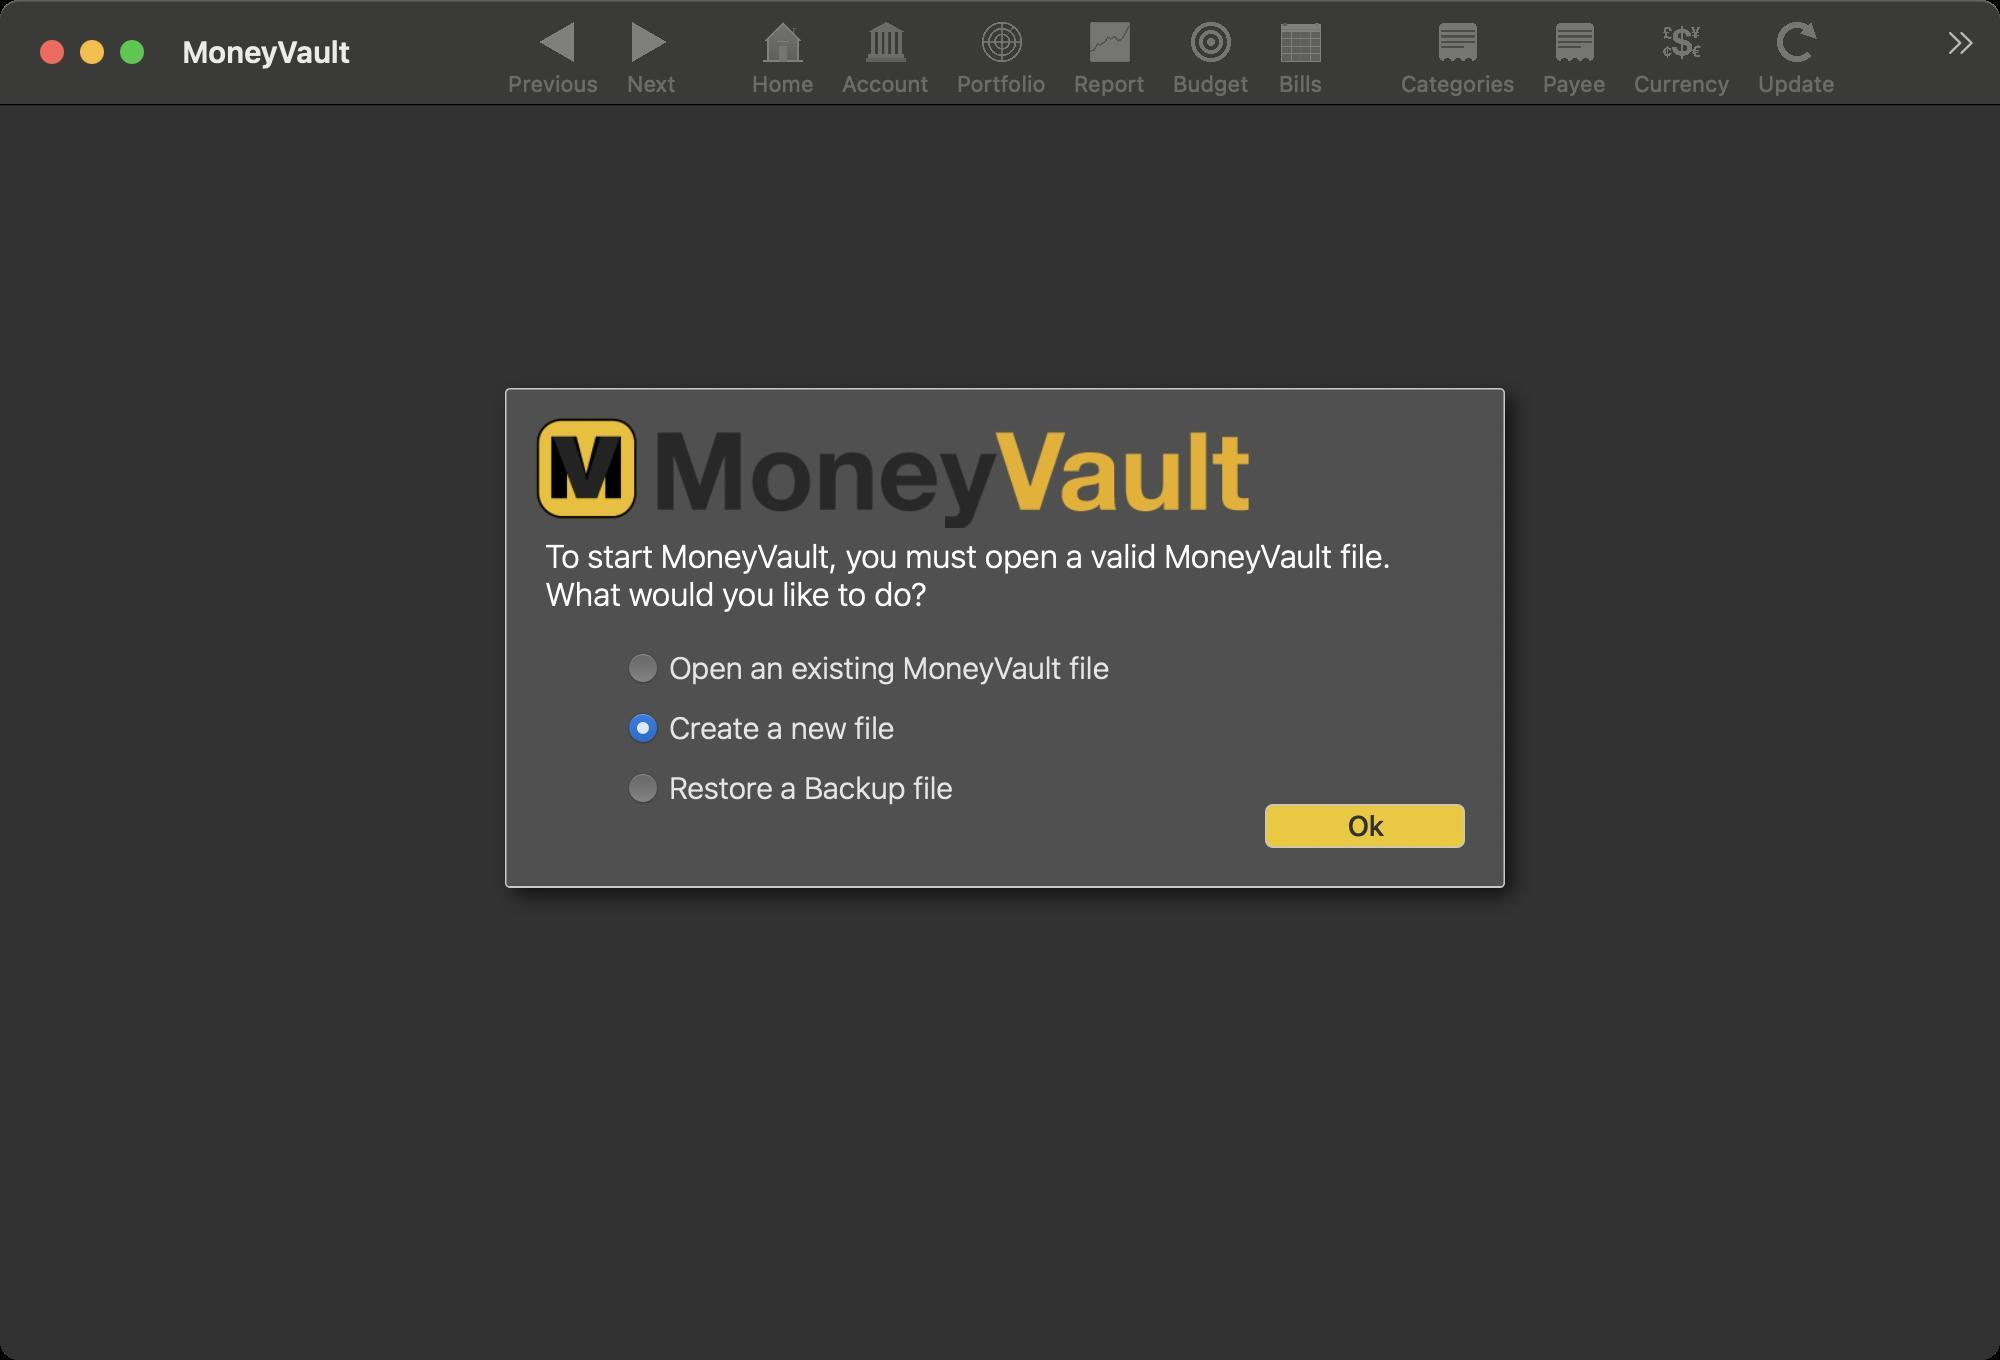
Accessibility tree:
{"name": "MoneyVault", "role": "AXWindow", "description": null, "role_description": "standard window", "value": null, "position": "229.00;113.00", "size": "1000;680", "children": [{"name": null, "role": "AXImage", "description": "mv moneyvault lite", "role_description": "image", "value": null, "position": "262.50;204.00", "size": "400;60", "children": []}, {"name": null, "role": "AXStaticText", "description": null, "role_description": "text", "value": "To start MoneyVault, you must open a valid MoneyVault file. What would you like to do?", "position": "270.50;269.00", "size": "454;50", "children": []}, {"name": null, "role": "AXRadioGroup", "description": null, "role_description": "radio group", "value": "{\n    \"name\": \"Create_a_new_file\",\n    \"role\": \"AXRadioButton\",\n    \"description\": null,\n    \"role_description\": \"radio button\",\n    \"value\": 1,\n    \"position\": \"312.50;354.00\",\n    \"size\": \"250;20\",\n    \"children\": []\n}", "position": "312.50;324.00", "size": "420;90", "children": [{"name": "Open_an_existing_MoneyVault_file", "role": "AXRadioButton", "description": null, "role_description": "radio button", "value": 0, "position": "312.50;324.00", "size": "250;20", "children": []}, {"name": "Create_a_new_file", "role": "AXRadioButton", "description": null, "role_description": "radio button", "value": 1, "position": "312.50;354.00", "size": "250;20", "children": []}, {"name": "Restore_a_Backup_file", "role": "AXRadioButton", "description": null, "role_description": "radio button", "value": 0, "position": "312.50;384.00", "size": "250;20", "children": []}]}, {"name": null, "role": "AXToolbar", "description": null, "role_description": "toolbar", "value": null, "position": "0.00;0.00", "size": "1000;52", "children": [{"name": "Previous", "role": "AXButton", "description": null, "role_description": "button", "value": null, "position": "247.00;0.00", "size": "60;52", "children": []}, {"name": "Next", "role": "AXButton", "description": null, "role_description": "button", "value": null, "position": "306.50;0.00", "size": "38;52", "children": []}, {"name": "Home", "role": "AXButton", "description": null, "role_description": "button", "value": null, "position": "369.00;0.00", "size": "45;52", "children": []}, {"name": "Account", "role": "AXButton", "description": null, "role_description": "button", "value": null, "position": "414.00;0.00", "size": "58;52", "children": []}, {"name": "Portfolio", "role": "AXButton", "description": null, "role_description": "button", "value": null, "position": "471.50;0.00", "size": "58;52", "children": []}, {"name": "Report", "role": "AXButton", "description": null, "role_description": "button", "value": null, "position": "530.00;0.00", "size": "50;52", "children": []}, {"name": "Budget", "role": "AXButton", "description": null, "role_description": "button", "value": null, "position": "579.50;0.00", "size": "52;52", "children": []}, {"name": "Bills", "role": "AXButton", "description": null, "role_description": "button", "value": null, "position": "631.50;0.00", "size": "38;52", "children": []}, {"name": "Categories", "role": "AXButton", "description": null, "role_description": "button", "value": null, "position": "693.50;0.00", "size": "71;52", "children": []}, {"name": "Payee", "role": "AXButton", "description": null, "role_description": "button", "value": null, "position": "764.50;0.00", "size": "46;52", "children": []}, {"name": "Currency", "role": "AXButton", "description": null, "role_description": "button", "value": null, "position": "810.00;0.00", "size": "62;52", "children": []}, {"name": "Update", "role": "AXButton", "description": null, "role_description": "button", "value": null, "position": "872.00;0.00", "size": "52;52", "children": []}, {"name": null, "role": "AXPopUpButton", "description": "more toolbar items", "role_description": "pop up button", "value": null, "position": "965.00;14.00", "size": "26;14", "children": []}]}, {"name": null, "role": "AXButton", "description": null, "role_description": "close button", "value": null, "position": "19.00;18.00", "size": "14;16", "children": []}, {"name": null, "role": "AXButton", "description": null, "role_description": "full screen button", "value": null, "position": "59.00;18.00", "size": "14;16", "children": [{"name": null, "role": "AXGroup", "description": null, "role_description": "group", "value": null, "position": "59.00;18.00", "size": "14;16", "children": [{"name": null, "role": "AXGroup", "description": null, "role_description": "group", "value": null, "position": "59.00;18.00", "size": "14;16", "children": []}]}]}, {"name": null, "role": "AXButton", "description": null, "role_description": "minimize button", "value": null, "position": "39.00;18.00", "size": "14;16", "children": []}, {"name": null, "role": "AXStaticText", "description": null, "role_description": "text", "value": "MoneyVault", "position": "87.00;0.00", "size": "160;52", "children": []}]}